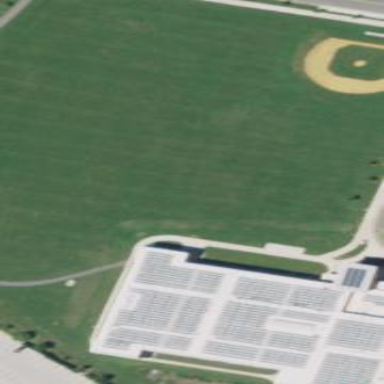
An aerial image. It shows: Grassy baseball pitch for leisure sports.